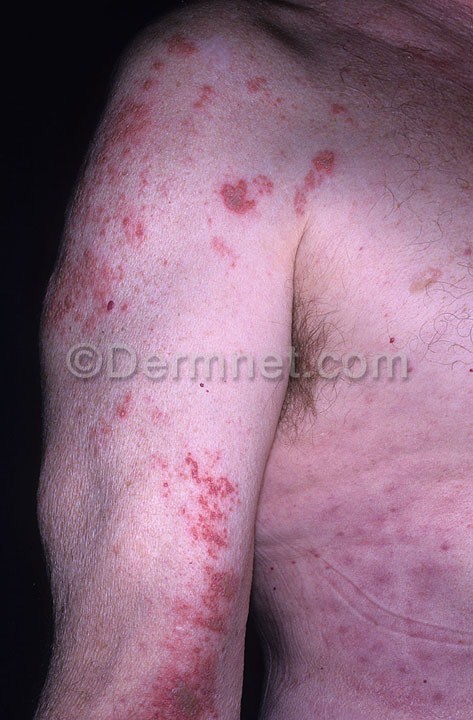
Disease: Warts Molluscum and other Viral Infections